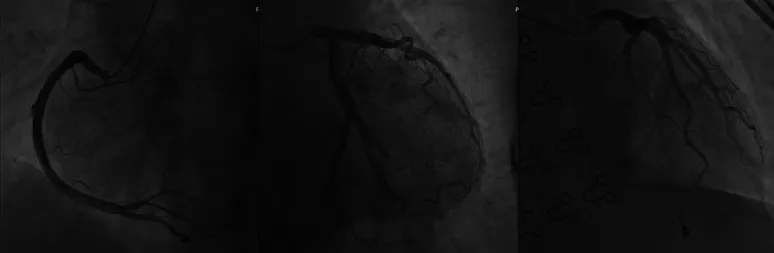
Coronary angiography revealed no significant coronary artery stenosis or thrombus formation.
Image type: radiology (x_ray)